Question: We have a Cordova/PhoneGap project and we are trying to play an audio file.
We have tried dozens of attempts to get the absolute file path and failed.
e.g.
'''
File file = new File("android.resource://www/audio/0.m4a");
//also tried "www/audio/0.m4a"
//also tried "file:///assets/www/audio/0.m4a"
if(file.exists())
{
Log.d("1","FILE EXISTS");
}else
{
Log.d("2","FILE DOES NOT EXIST");
}
'''
The file exists and is in the folder

And the file will be found (and play) if I move it to the /res/raw folder and use the 'R.res.0' to play it.
Do you know how I can get the absolute path to this audio file so I can create a File object from it?
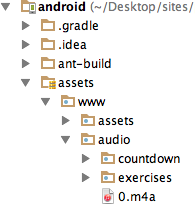
Answer: Looks like you can't create file object from Assets.
Few Questions :
Why you are keeping file in assets folder, when you have res->raw folder ?
If you want to play from Assets, you need to do this
'''
final MediaPlayer mediaPlayer=new MediaPlayer();
final AssetFileDescriptor assetFileDescritor=pContext.getAssets().openFd(MusicFactory.sAssetBasePath
+ pAssetPath); mediaPlayer.setDataSource(assetFileDescritor.getFileDescriptor(),assetFileDescritor.getStartOffset(),assetFileDescritor.getLength());
mediaPlayer.prepare();
final Music music=new Music(pMusicManager,mediaPlayer);
pMusicManager.add(music);
return music;
'''